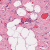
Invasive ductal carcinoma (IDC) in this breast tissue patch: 0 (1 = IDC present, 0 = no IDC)